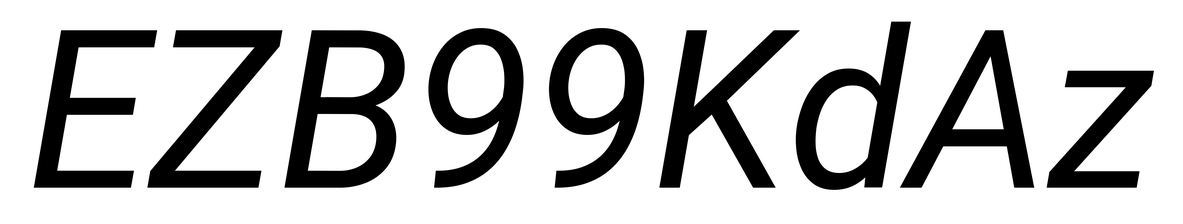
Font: Roboto-Italic_Italic